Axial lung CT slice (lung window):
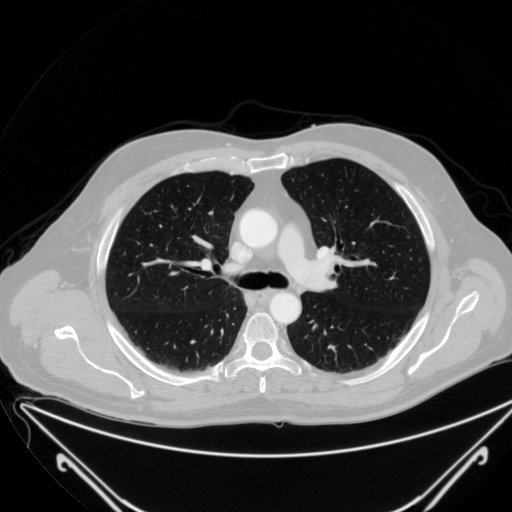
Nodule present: no